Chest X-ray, AP view. Patient: 74 years old, sex F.
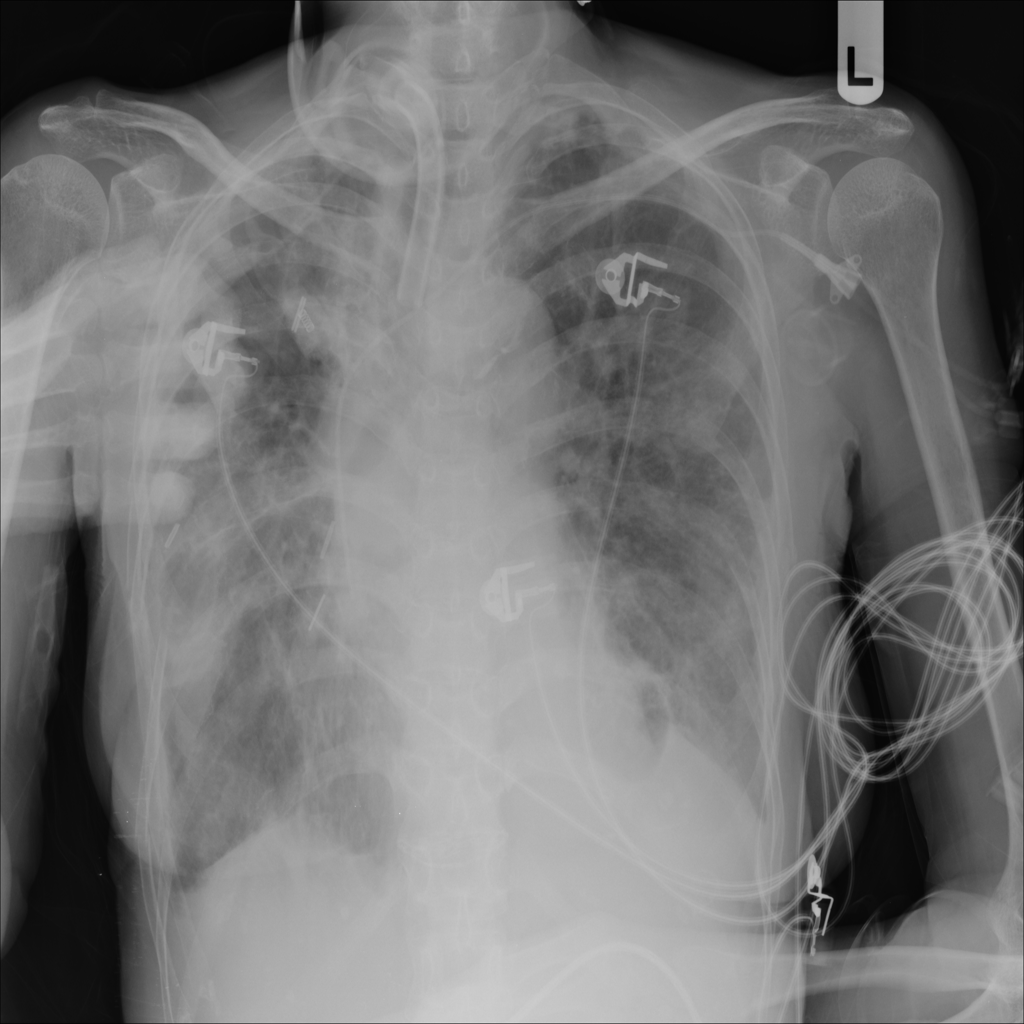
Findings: Effusion, Infiltration